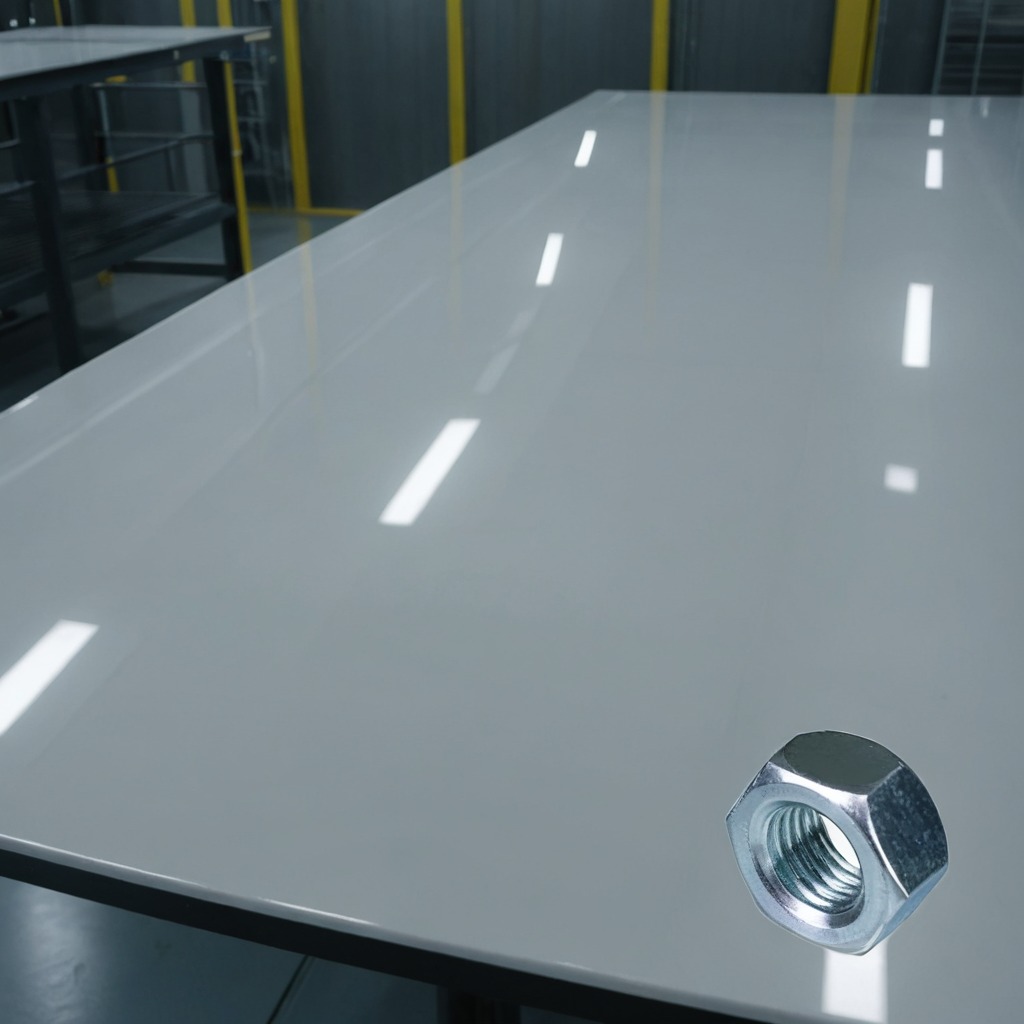
A metal nut is lying on a table in a ship maintenance bay.